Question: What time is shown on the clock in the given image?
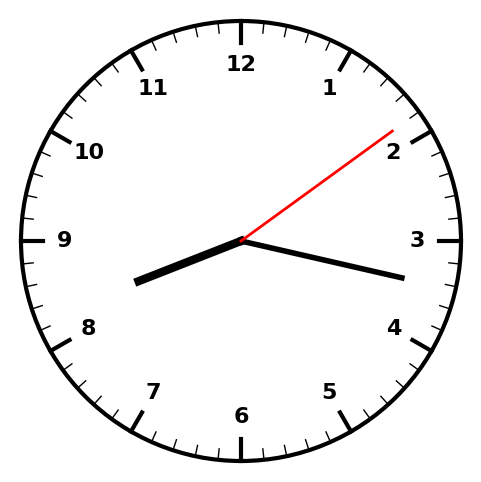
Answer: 08:17:09